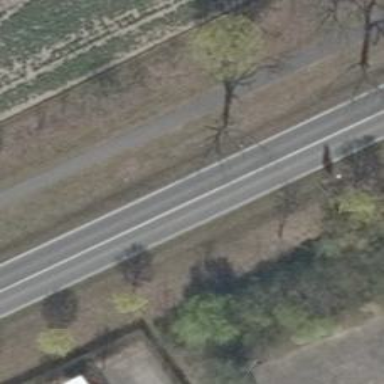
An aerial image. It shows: Deciduous broadleaved tree.